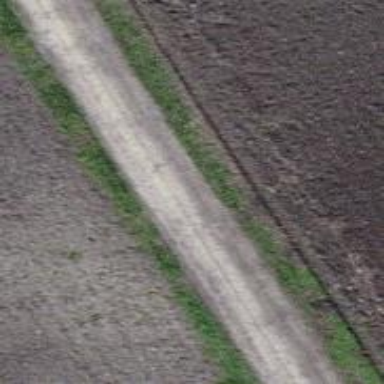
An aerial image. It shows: Concrete track with grade 1 quality.